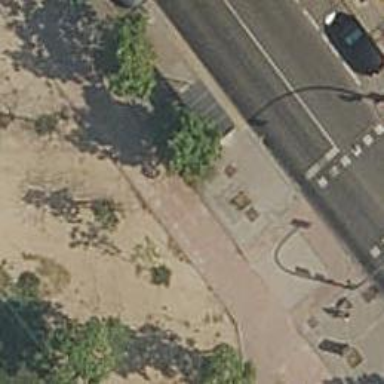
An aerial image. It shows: Bus stop with platform for public transport.